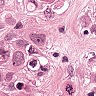
Metastatic tissue present: yes